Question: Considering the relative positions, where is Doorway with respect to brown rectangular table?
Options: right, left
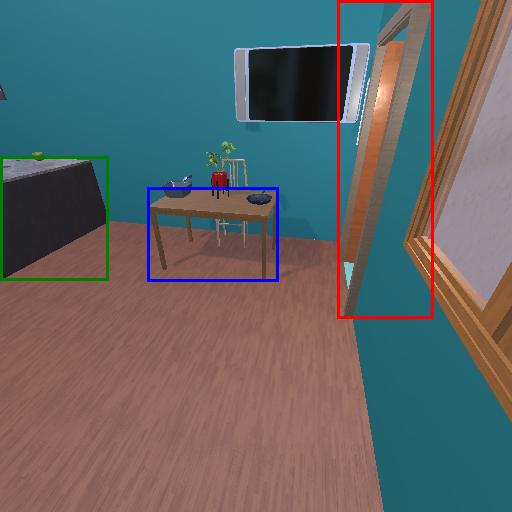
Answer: right